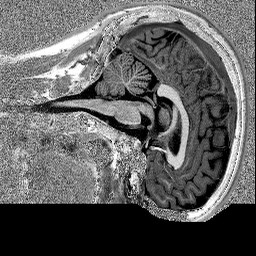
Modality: MP2RAGE
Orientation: sagittal
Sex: male